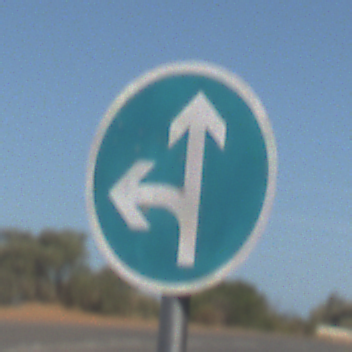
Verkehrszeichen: VorgeschriebeneFahrtrichtungGeradeausOderLinks
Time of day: MorningAfternoon
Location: Outdoor (Nature)
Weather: Clear
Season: NotSpecified
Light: Natural